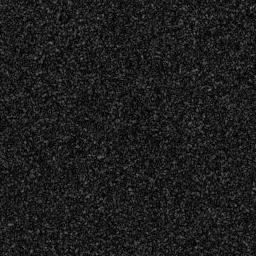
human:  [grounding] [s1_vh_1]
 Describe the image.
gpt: In the satellite image, there is  <ref>1 small ship </ref> <box>[[36, 50, 43, 58, 0]]</box> located at center,  <ref>1 small ship </ref> <box>[[58, 70, 63, 82, 0]]</box> located at bottom.